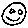
Label: smiley face